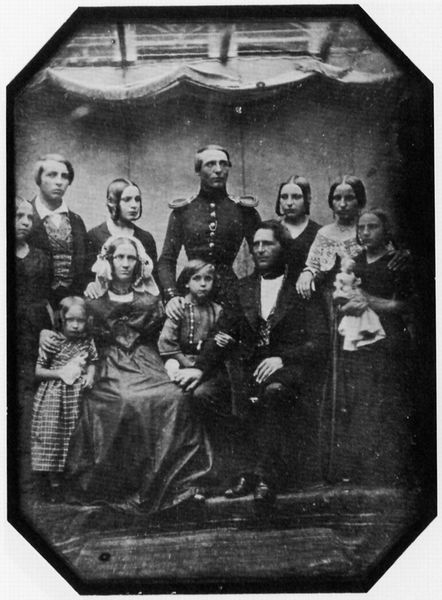
Titel: Gruppe
Künstler: Johann Eberhard Feilner
Standort: Leverkusen
Institution: Foto-Historama
Schlagwörter: dunkel, gruppe, hand, mann, schatten, weiß, frauen, menschen, mädchen, sitzen, frau, frisur, grau, haar, hell, hintergrund, jahrhundertwende, kariert, kleid, kleider, licht, männer, schmuck, schwarz, stuhl, stühle, haube, karo, leute, rock, alt, anzug, hemd, hose, jacke, wand, arm, gesicht, kragen, rahmen, stehen, bild, bildnis, gruppenportrait, gruppenporträt, portrait, porträt, vorhang, boden, auge, haare, interieur, pose, sitzend, stehend, stoff, decke, eltern, familie, familienbildnis, kind, mutter, personen, tochter, vater, bühne, england, haarpracht, kinn, mittelscheitel, puffärmel, scheitel, schulter, traurig, kinder, bein, schuhe, zöpfe, buben, jungen, amerika, treppe, soldaten, polster, zopf, ernst, streng, atelier, stufe, poliert, junge, langweilig, knöpfe, knopfleiste, geschwister, foto, fotografie, photographie, umarmen, karos, eckig, abschied, jungs, schwarz weiss, portait, uniform, soldat, offizier, orden, posieren, gruppenbild, puppe, photo, tracht, ecken, ehe, eheleute, weß, schultertuch, viktorianisch, familienbild, königliche familie, zimmerdecke, gerahmt, marine, bieder, fotographie, töchter, graus, sohn, preussen, victoria, oktogon, achteck, achteckig, enkel, elf, großfamilie, großmutter, studio, erhöht, oberlicht, gestellt, gruppenfoto, victorianisch, scheinarchitektur, sacko, sippe, zusammen, new york, aufhängung, flechtezopf, atelierbild, klrid, familienfoto, uniformknöpfe, onkel, affenschaukeln, angeschnittene ecken, familienfotografie, armbeine, fraukind, kleiser, 19, jahrhundert, 18, kfoto